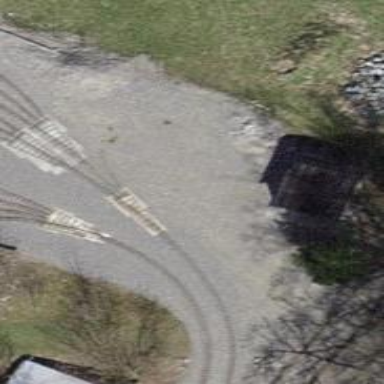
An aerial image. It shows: Miniature railway located in service yard.